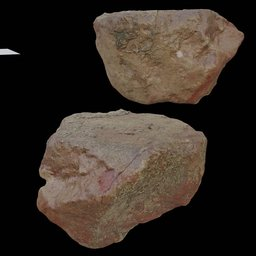
Label: nature